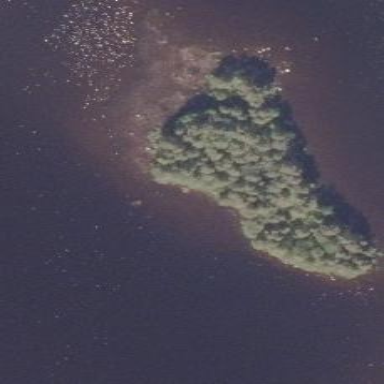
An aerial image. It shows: Island.